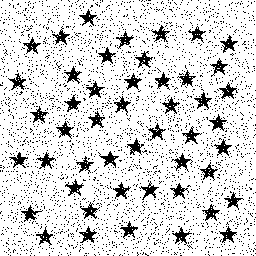
Squares: 0
Triangles: 0
Stars: 48
Total shapes: 48